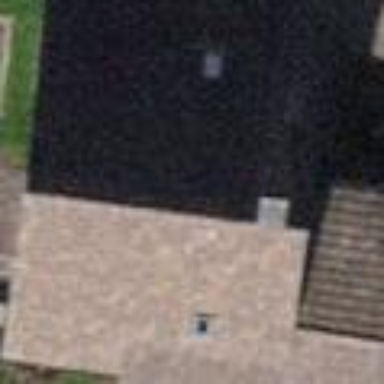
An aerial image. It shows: Detached building with gabled roof.